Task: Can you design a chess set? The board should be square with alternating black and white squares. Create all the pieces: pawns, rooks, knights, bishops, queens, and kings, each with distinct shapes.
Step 1745:
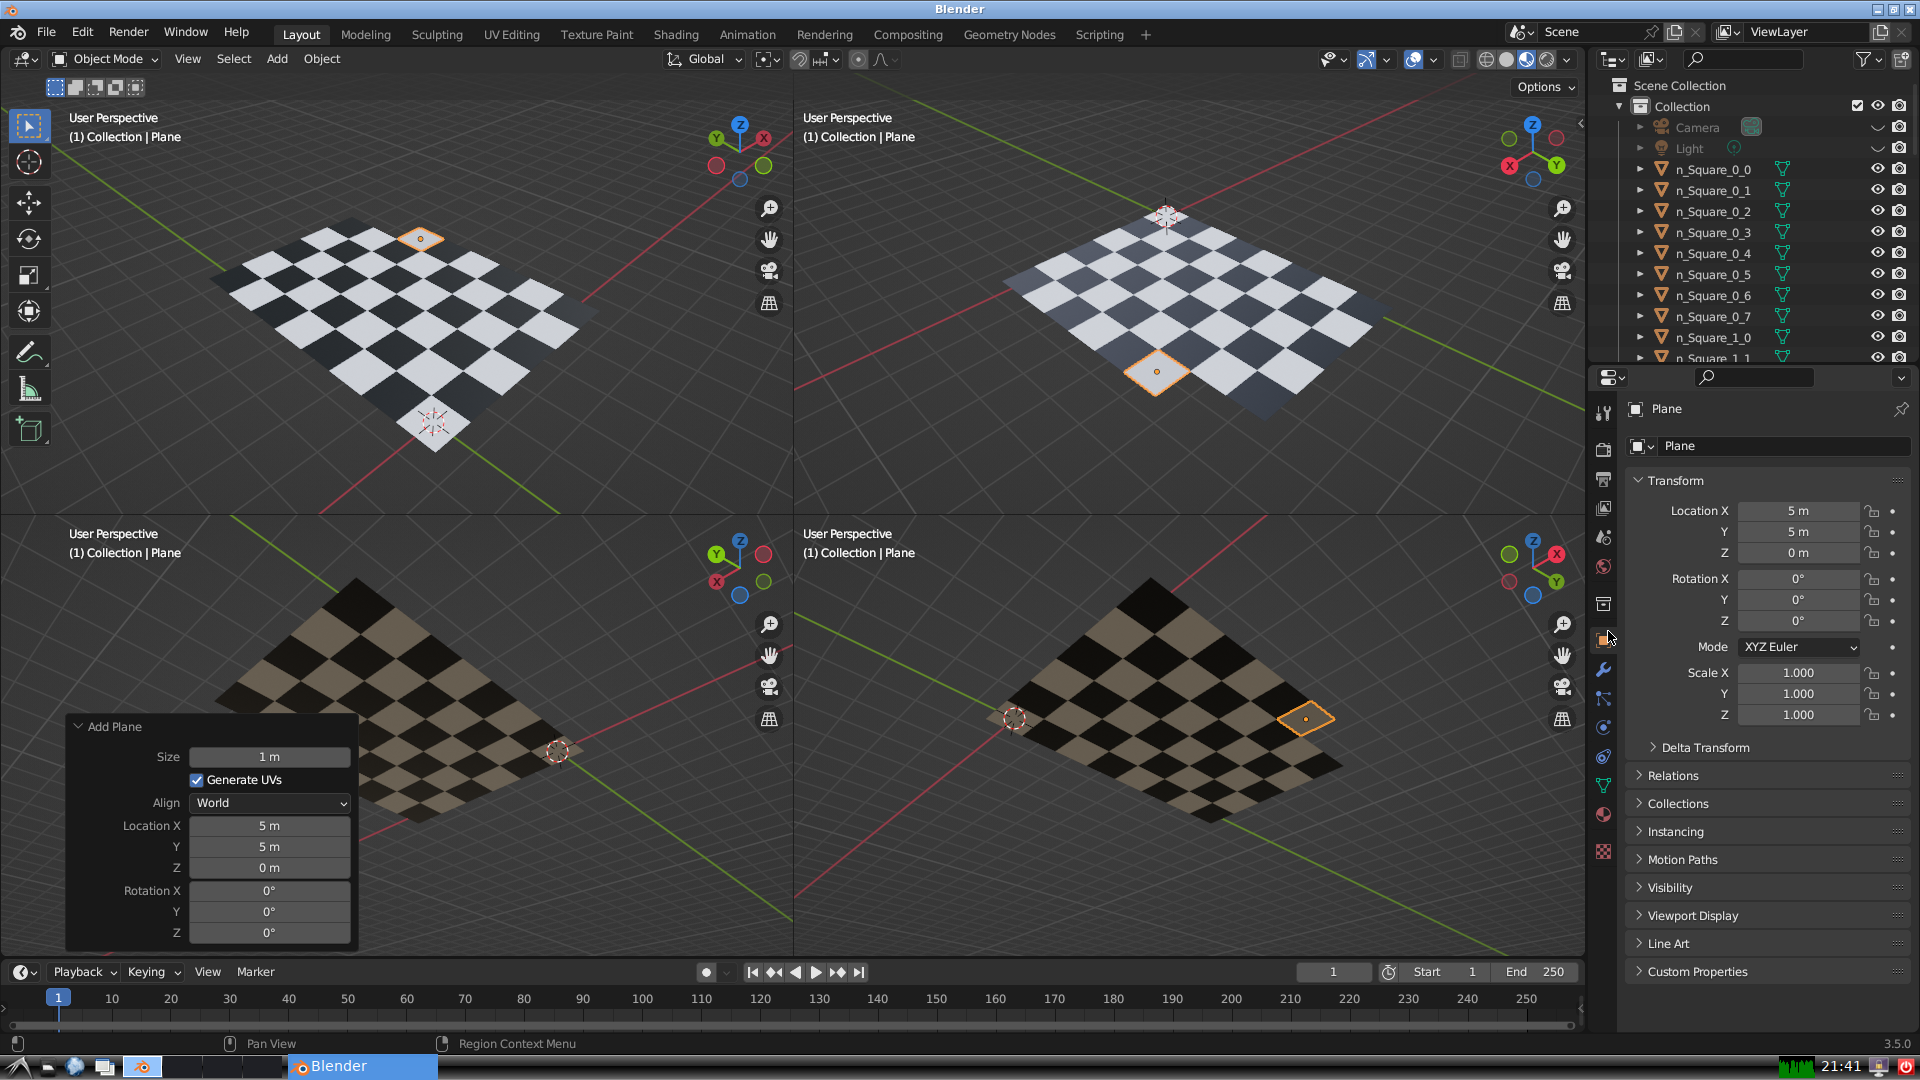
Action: {"mouse_move": [1732, 445]}